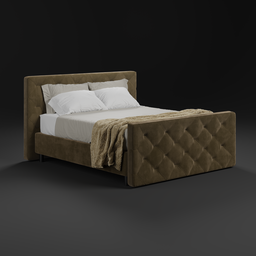
Label: furniture